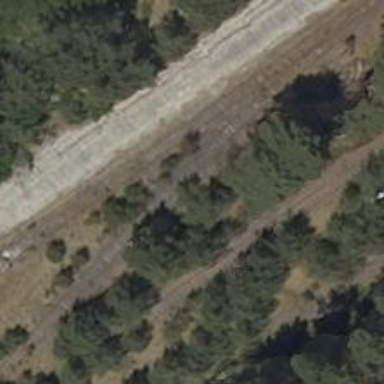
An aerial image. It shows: Disused railway spur line.